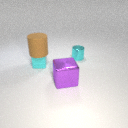
large brown rubber cylinder above small cyan rubber cube